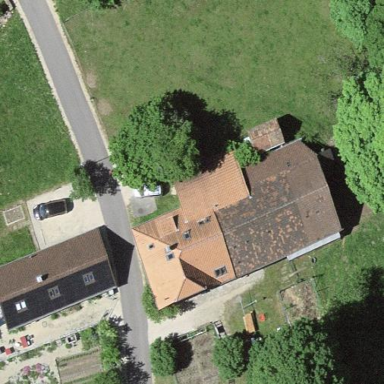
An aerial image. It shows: Farm building.